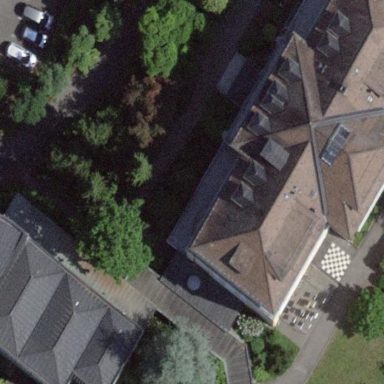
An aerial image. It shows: Educational institution office building.